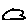
Label: cloud